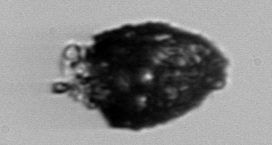
Label: Stenosemella_pacifica